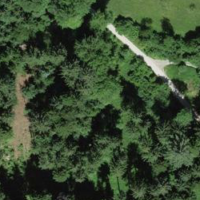
EUNIS habitat code: 44
Species observed at this site:
Lythrum salicaria
Sambucus racemosa